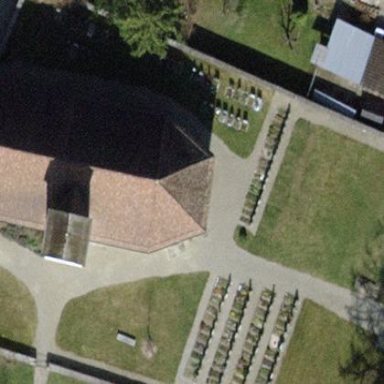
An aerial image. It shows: Graveyard.